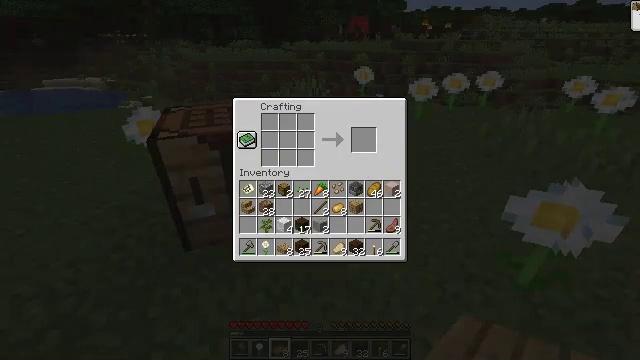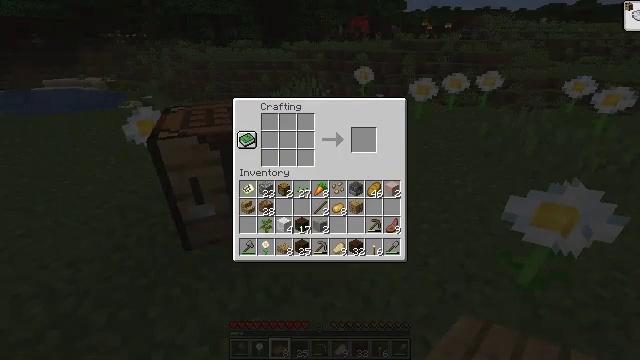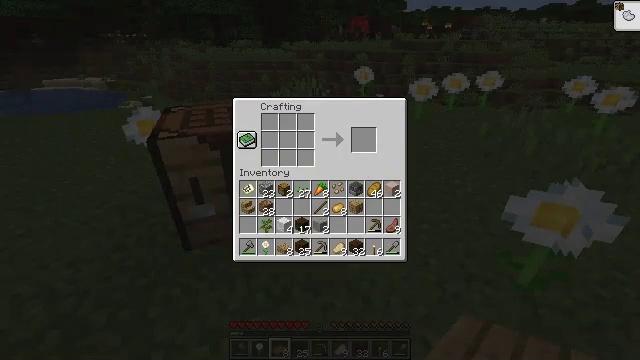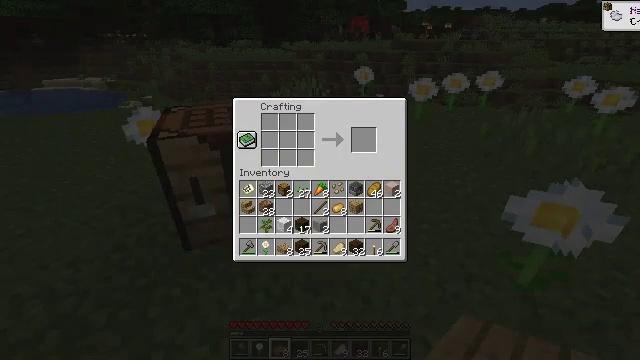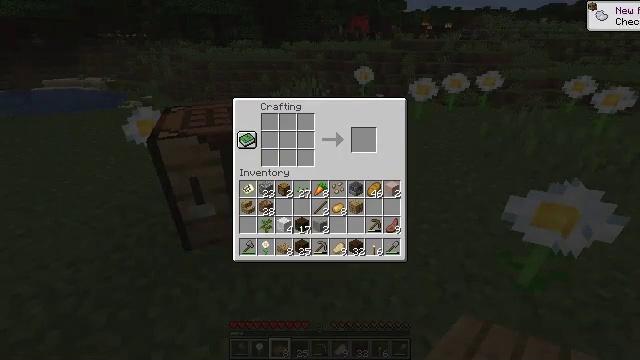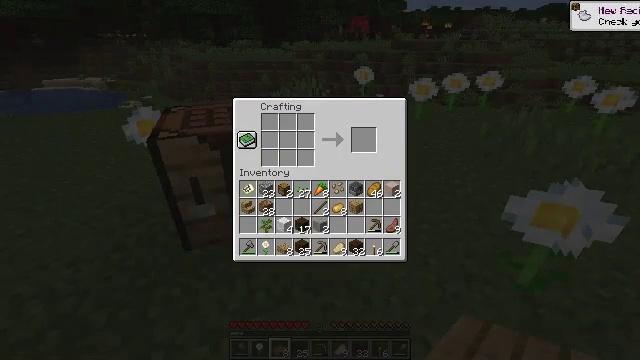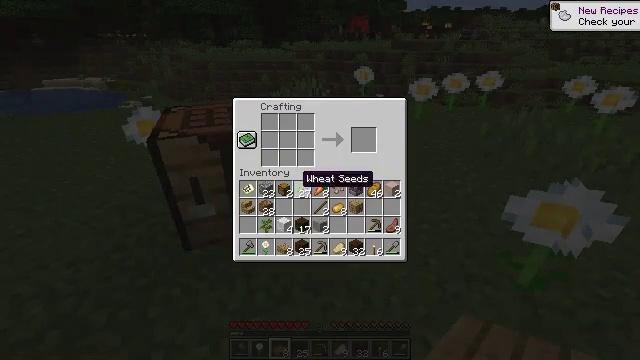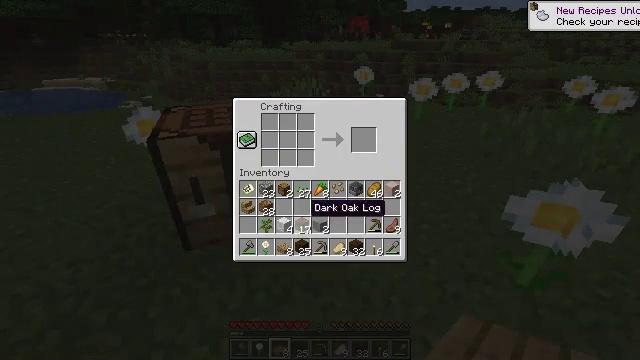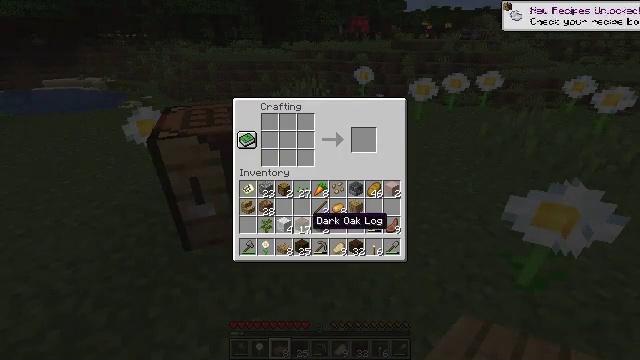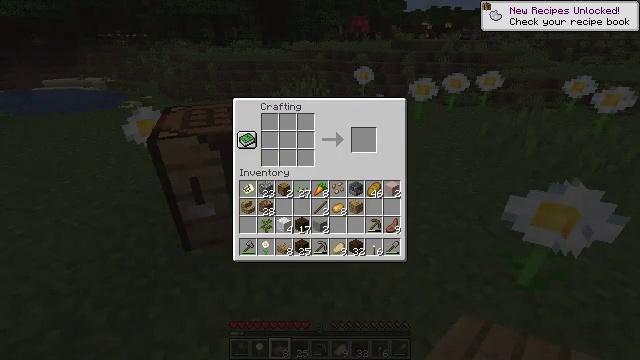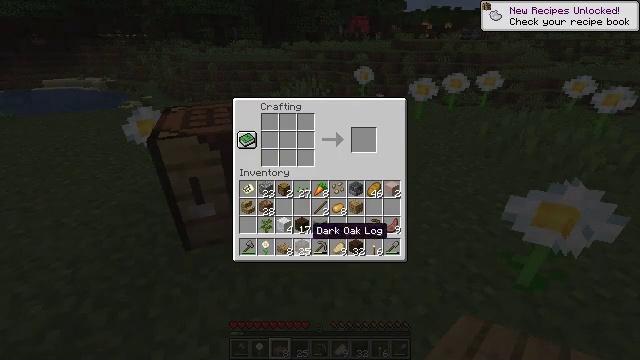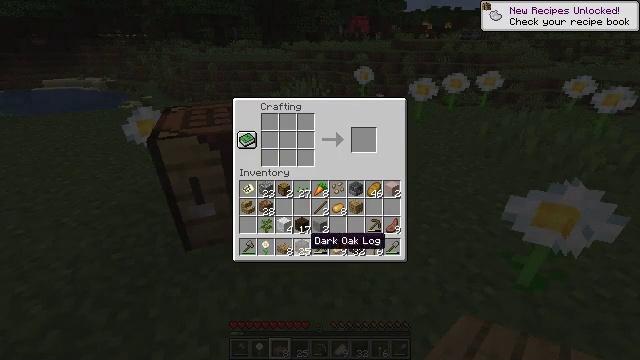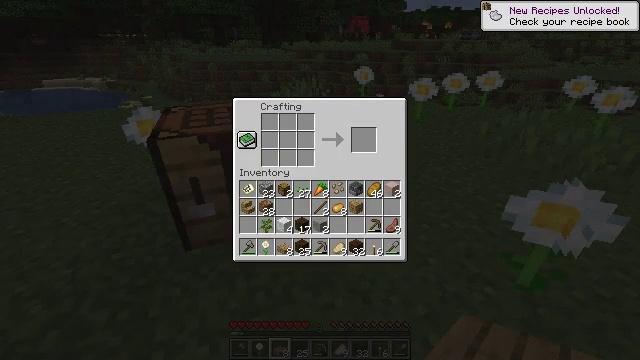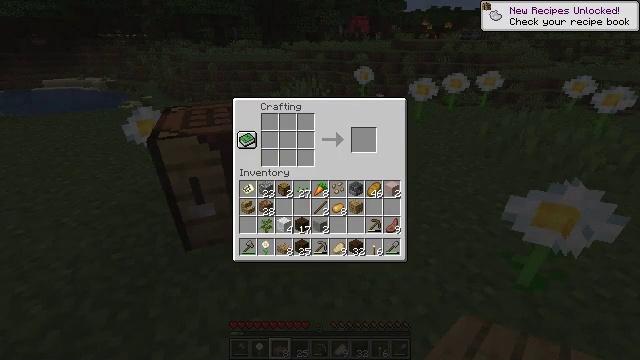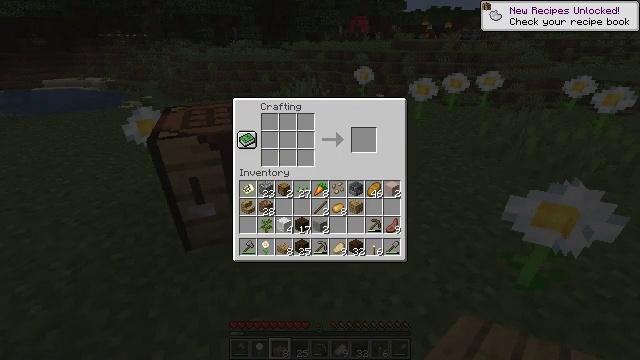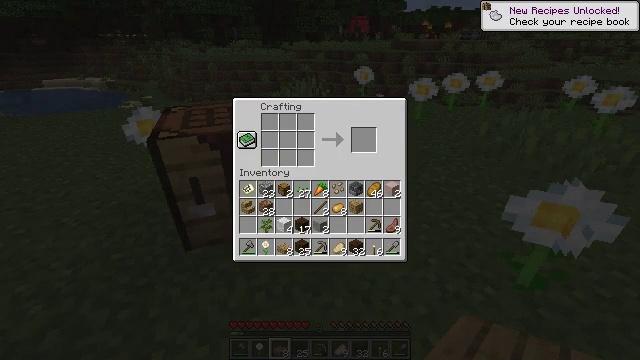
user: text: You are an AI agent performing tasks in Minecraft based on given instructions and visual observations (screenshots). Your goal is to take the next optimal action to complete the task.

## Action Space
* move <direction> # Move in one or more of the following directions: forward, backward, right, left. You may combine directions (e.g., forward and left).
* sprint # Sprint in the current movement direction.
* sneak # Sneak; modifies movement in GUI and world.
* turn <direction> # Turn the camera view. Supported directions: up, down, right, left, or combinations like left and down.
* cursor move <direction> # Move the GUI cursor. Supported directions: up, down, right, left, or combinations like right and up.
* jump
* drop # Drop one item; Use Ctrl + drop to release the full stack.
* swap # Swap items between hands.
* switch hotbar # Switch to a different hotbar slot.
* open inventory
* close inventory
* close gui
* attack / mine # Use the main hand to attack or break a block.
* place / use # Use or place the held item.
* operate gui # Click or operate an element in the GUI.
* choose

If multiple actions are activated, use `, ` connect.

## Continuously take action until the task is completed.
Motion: motion action
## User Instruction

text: Use the crafting table to make a dark oak door.
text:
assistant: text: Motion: cursor move left
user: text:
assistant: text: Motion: no_op
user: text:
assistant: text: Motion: no_op
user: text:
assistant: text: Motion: no_op
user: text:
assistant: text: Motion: no_op
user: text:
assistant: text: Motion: cursor move down
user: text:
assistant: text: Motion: cursor move right and down
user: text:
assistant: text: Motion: cursor move down
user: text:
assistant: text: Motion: cursor move down
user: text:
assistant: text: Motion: no_op
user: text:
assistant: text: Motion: cursor move down
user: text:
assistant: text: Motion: cursor move left and down
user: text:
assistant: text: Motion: no_op
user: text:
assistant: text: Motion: no_op
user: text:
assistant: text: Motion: no_op
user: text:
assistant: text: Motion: cursor move right and up
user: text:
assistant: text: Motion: cursor move right
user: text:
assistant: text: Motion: no_op
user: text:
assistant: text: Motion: no_op
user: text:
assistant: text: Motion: no_op
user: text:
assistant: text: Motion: no_op
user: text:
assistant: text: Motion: no_op
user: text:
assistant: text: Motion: no_op
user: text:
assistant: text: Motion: no_op
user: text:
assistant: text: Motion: no_op
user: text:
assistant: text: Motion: no_op
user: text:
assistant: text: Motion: no_op
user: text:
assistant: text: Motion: operate gui
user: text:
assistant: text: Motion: operate gui
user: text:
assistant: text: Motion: cursor move left and up